Question: What is the number of red dots?
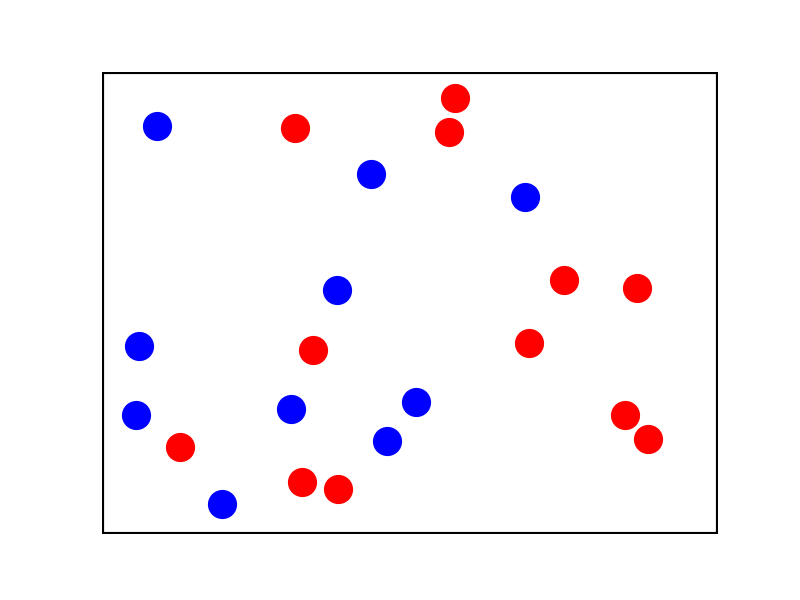
Answer: 12